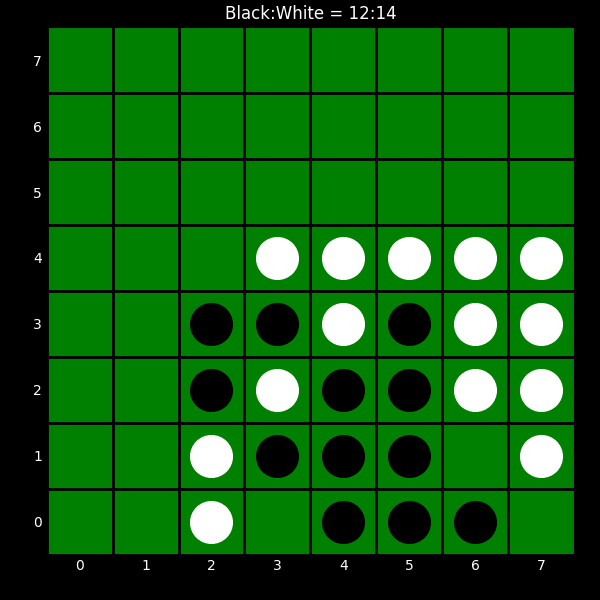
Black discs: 12
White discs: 14